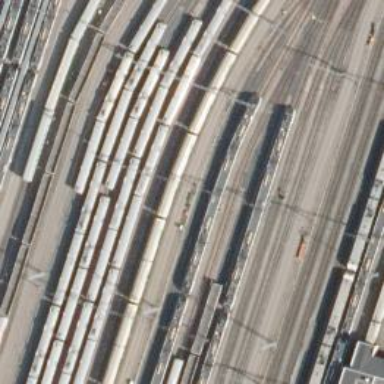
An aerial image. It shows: Rail yard with electrified contact lines for railway operations.